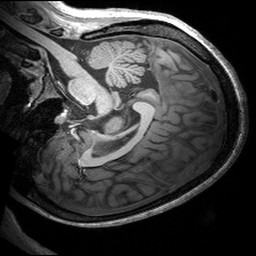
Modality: T1w
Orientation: sagittal
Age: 20
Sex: female
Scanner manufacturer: siemens
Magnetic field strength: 3 T
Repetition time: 2.53 s
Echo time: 0.00299 s